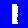
Digit: 1